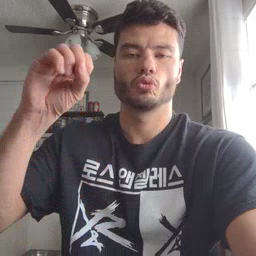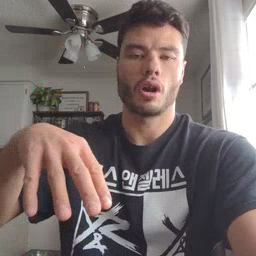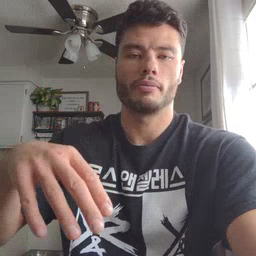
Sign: drop